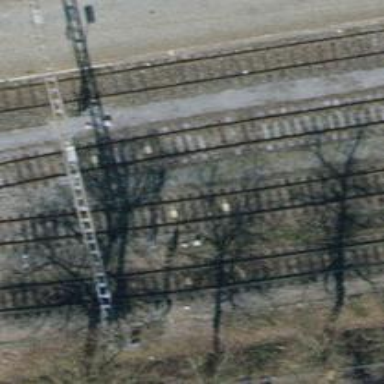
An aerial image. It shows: Rail siding with electrified tracks using contact line.